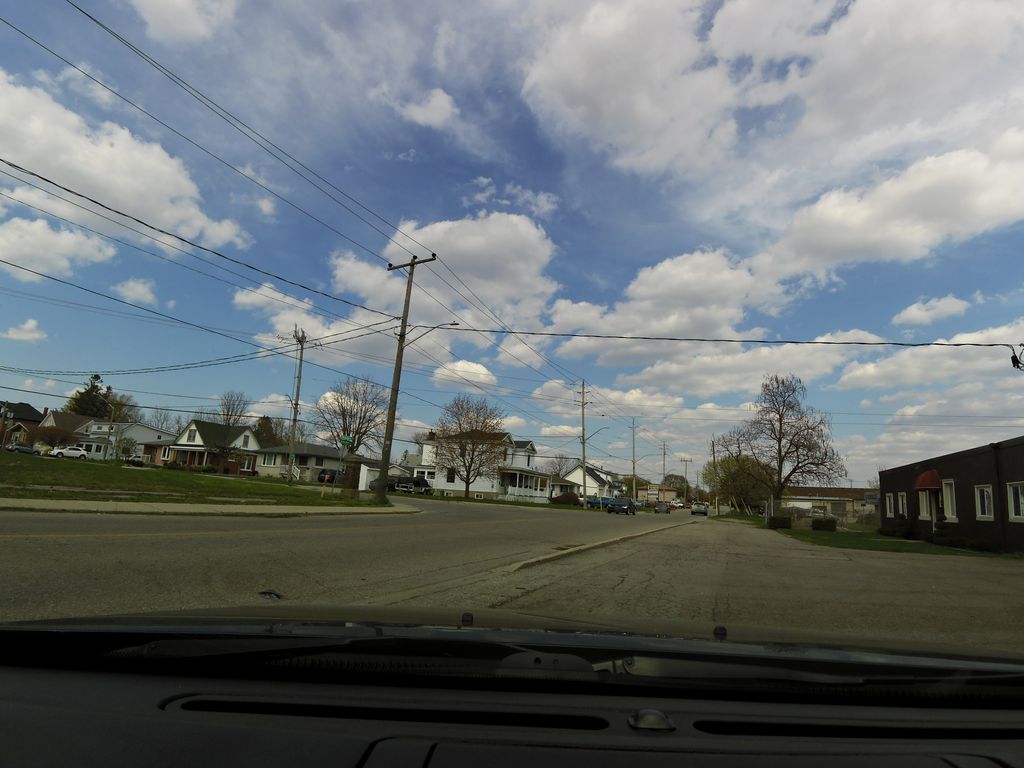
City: kitchener-waterloo